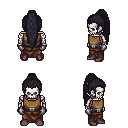
a pixel art fantasy rpg character, male body template, skeleton, leather chest armor, robe skirt, raven extra-long topknot hairstyle, metal gloves, maroon shoes, four views (front, back, left, right), 2x2 character sprite sheet, small pixel art, hard edges, no anti-aliasing